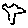
Label: tree